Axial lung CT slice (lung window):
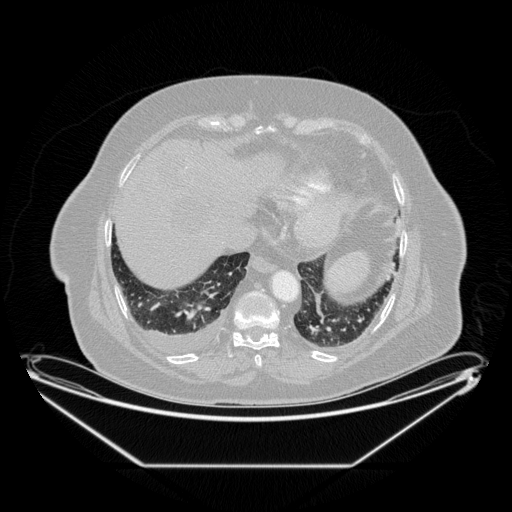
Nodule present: no